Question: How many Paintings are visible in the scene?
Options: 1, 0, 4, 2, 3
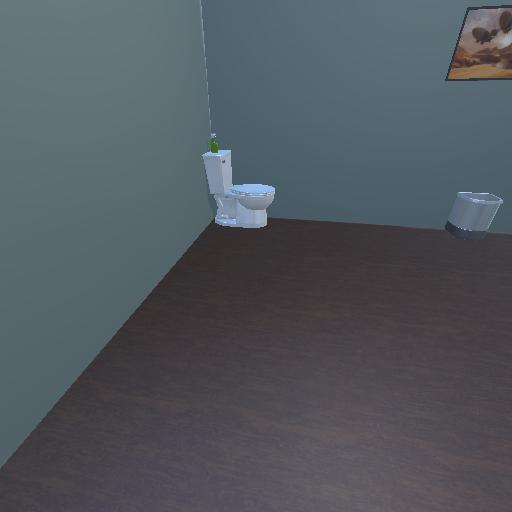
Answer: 1